Aerial crown-view tile of a tropical tree (Barro Colorado Island, Panama), acquired 20250512:
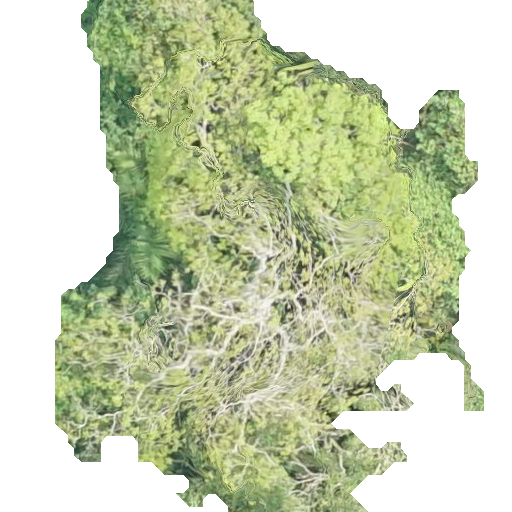
Species: Astronium graveolens
GBIF accepted scientific name: Astronium graveolens
Crown area: 243.652 m²